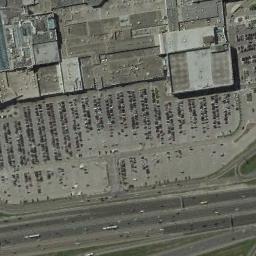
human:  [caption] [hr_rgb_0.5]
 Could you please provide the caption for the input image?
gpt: The parking lot has lots of cars arranged neatly in lines and several buildings are next to the parking lot .

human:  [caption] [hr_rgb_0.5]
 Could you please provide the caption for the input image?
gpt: The parking lot is full of cars next to some buildings .

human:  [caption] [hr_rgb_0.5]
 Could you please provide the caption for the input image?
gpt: There is a alabaster building by the parking lot .

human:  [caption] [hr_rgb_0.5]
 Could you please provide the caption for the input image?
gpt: There are several buildings of different shapes and sizes beside the parking lot .

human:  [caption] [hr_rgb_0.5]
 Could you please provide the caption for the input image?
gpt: There are some buildings beside the parking lot with hundreds of cars .